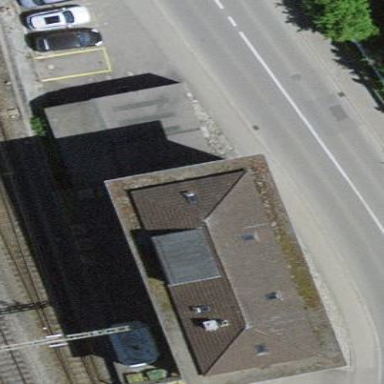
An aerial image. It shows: Commercial building.